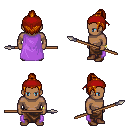
a pixel art fantasy rpg character, male body template, human, dark skin, lavender cape, robe skirt, dark blonde short topknot hairstyle, red bandana, bracelets, brown shoes, spear, four views (front, back, left, right), 2x2 character sprite sheet, small pixel art, hard edges, no anti-aliasing